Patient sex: M
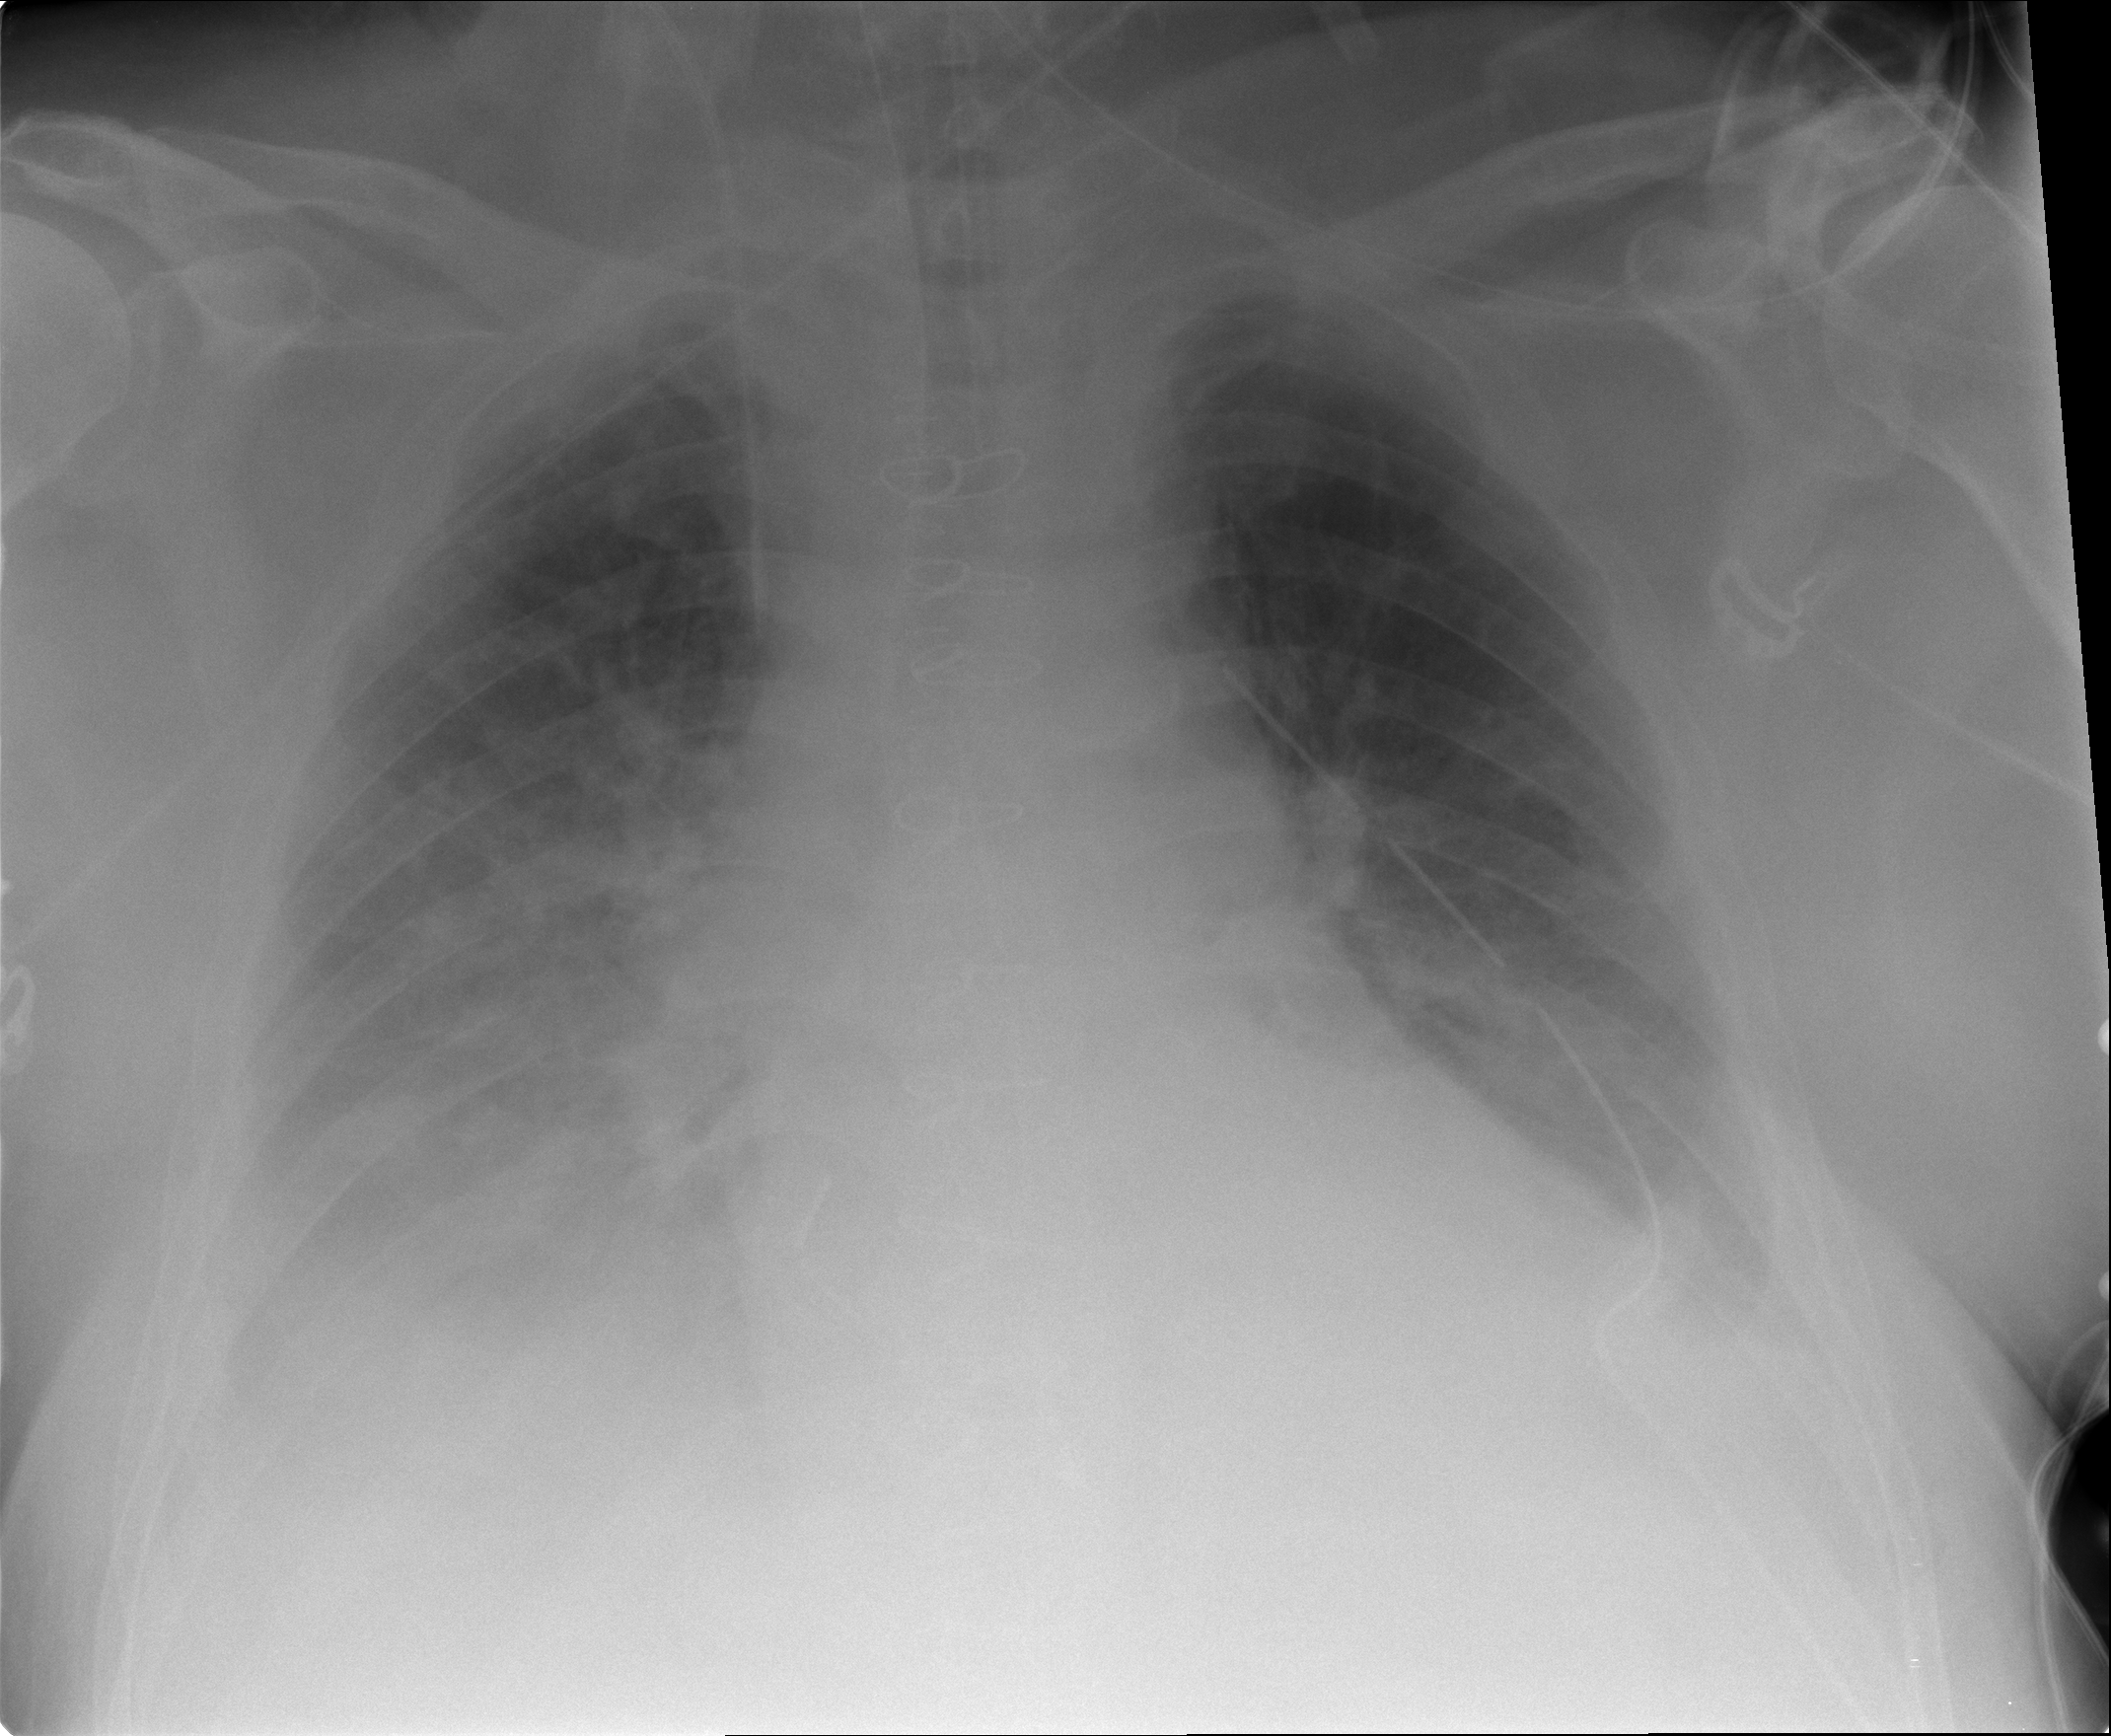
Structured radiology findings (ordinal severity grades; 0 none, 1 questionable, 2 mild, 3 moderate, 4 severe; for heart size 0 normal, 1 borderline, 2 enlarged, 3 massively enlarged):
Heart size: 0
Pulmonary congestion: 2
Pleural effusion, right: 2
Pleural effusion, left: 2
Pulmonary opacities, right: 3
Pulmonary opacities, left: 2
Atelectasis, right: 2
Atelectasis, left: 2